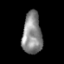
Tissue: lung
Cell type: Others
Senescence score: 0.2424
Nuclear area (px): 796
Mean DAPI intensity: 136.284